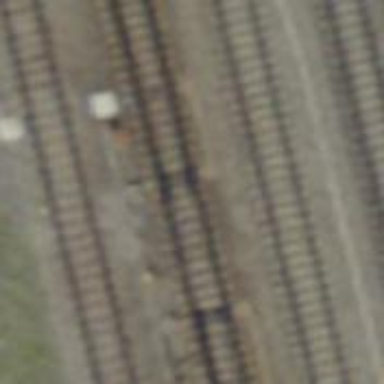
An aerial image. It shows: Railway switch.